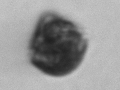
Label: Scrippsiella